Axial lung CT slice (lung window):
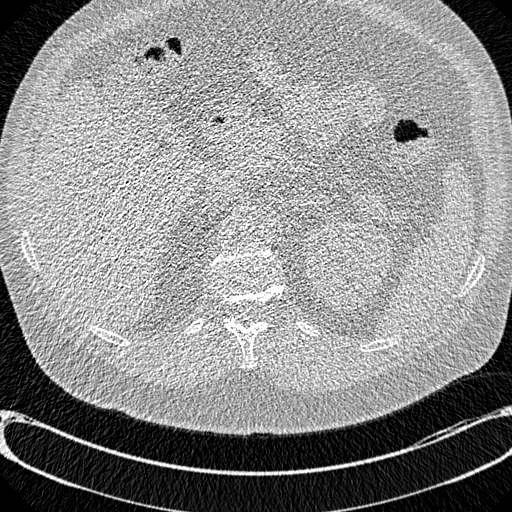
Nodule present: no